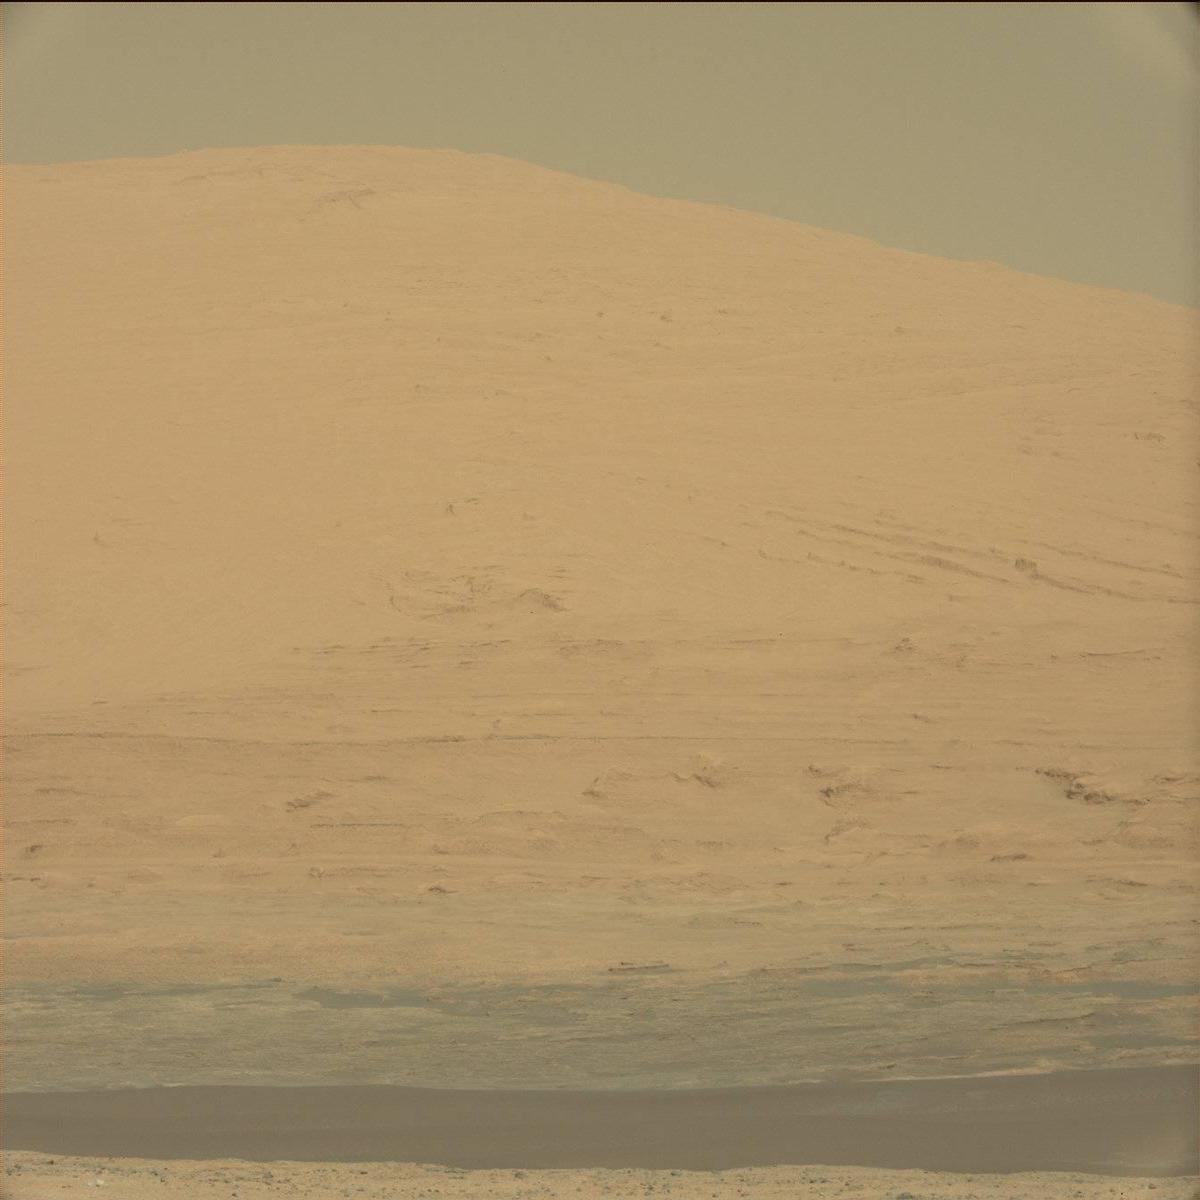
Terrain classes present: Ridge, Sand / Soil, Sky